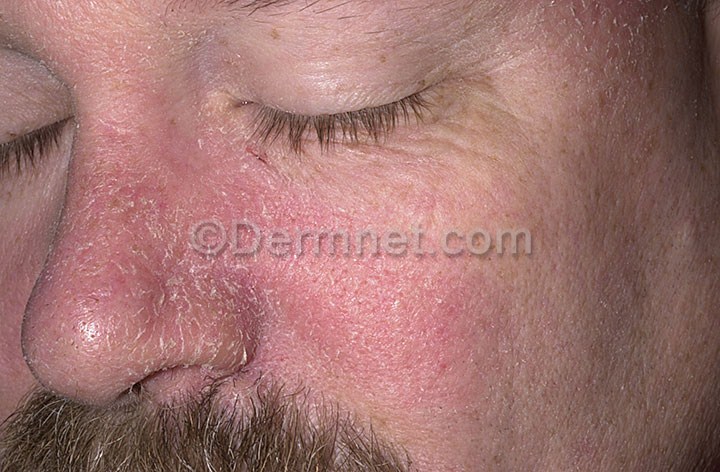
Disease: Eczema Photos